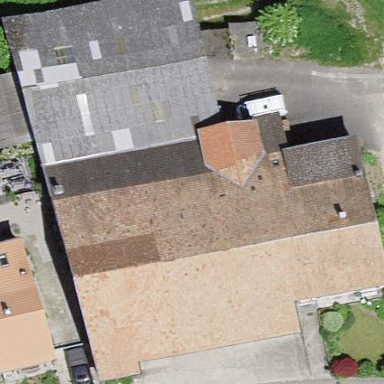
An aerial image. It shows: Building.